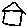
Label: house